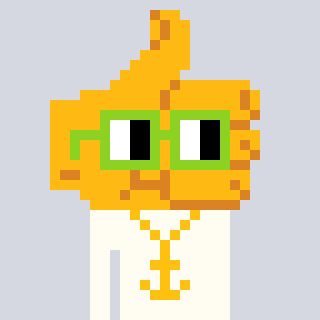
a pixel art character with square light green glasses, a thumbsup-shaped head and a grayscale-colored body on a cool background